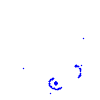
Particle: kaon